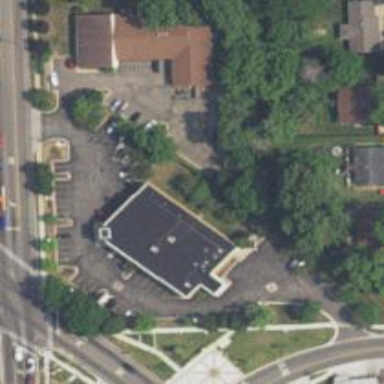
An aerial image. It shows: Pharmacy providing healthcare services.